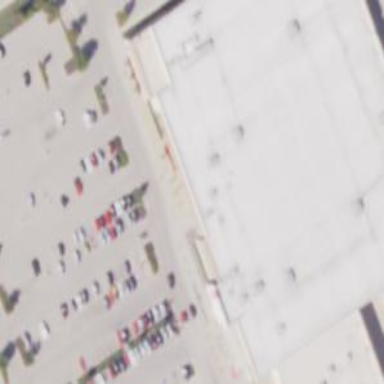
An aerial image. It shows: Supermarket located in building.